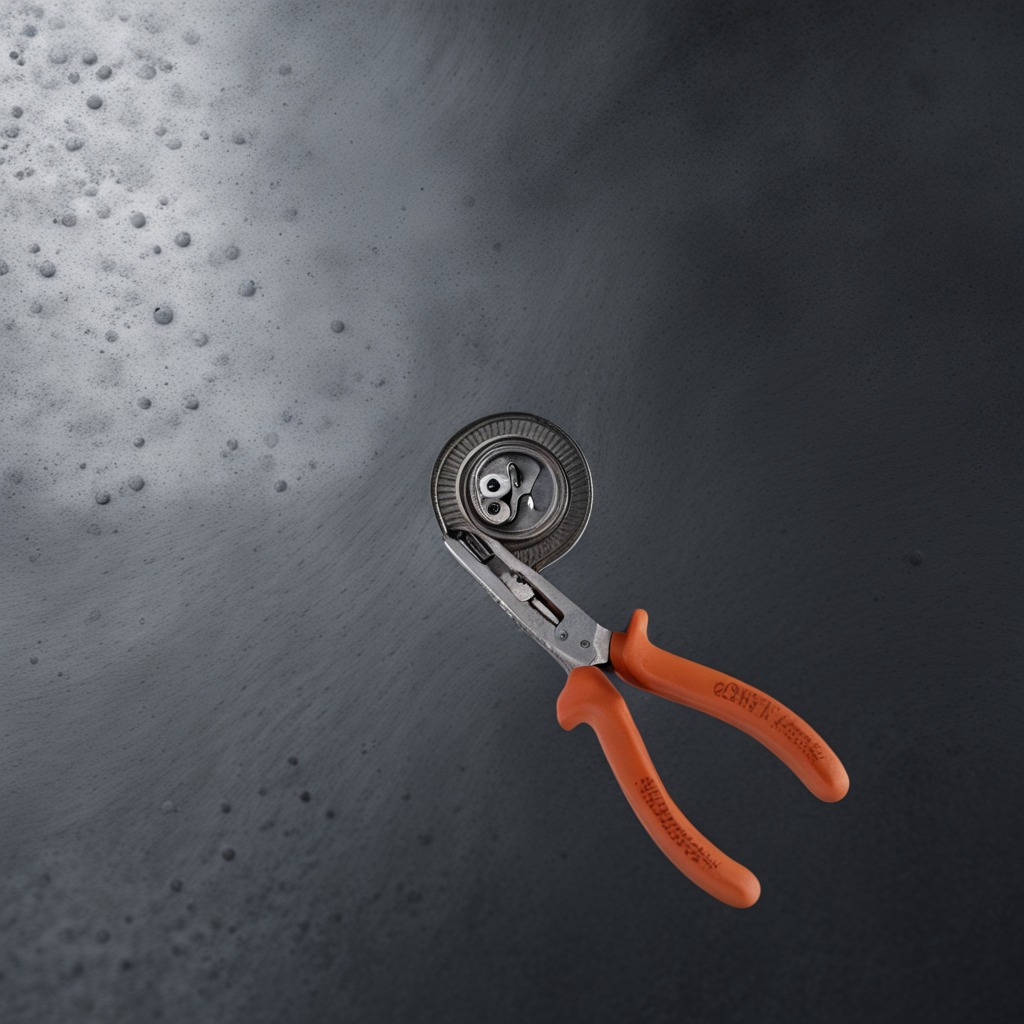
A plier lies on a cold steel table in a mining workshop.